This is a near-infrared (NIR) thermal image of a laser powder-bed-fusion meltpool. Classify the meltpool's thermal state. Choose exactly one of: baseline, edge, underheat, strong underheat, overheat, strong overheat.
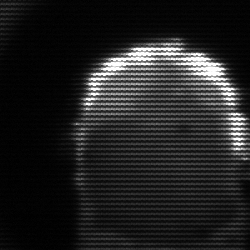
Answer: baseline